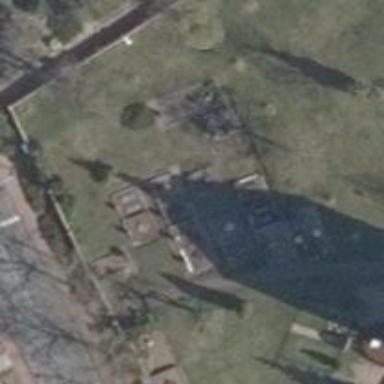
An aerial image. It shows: Cemetery.